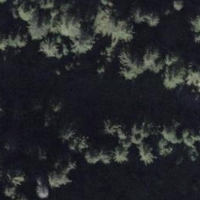
EUNIS habitat code: 43
Species observed at this site:
Gymnadenia conopsea